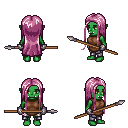
a pixel art fantasy rpg character, female body template, orc, green skin, brown tunic, metal pants, pink extra-long hairstyle, metal gloves, spear, four views (front, back, left, right), 2x2 character sprite sheet, small pixel art, hard edges, no anti-aliasing